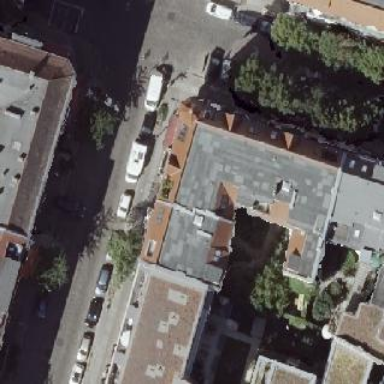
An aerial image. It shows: Residential building with quadruple saltbox shaped roof.